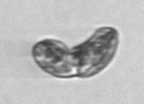
Label: Karenia